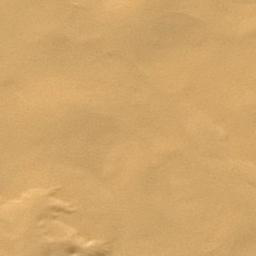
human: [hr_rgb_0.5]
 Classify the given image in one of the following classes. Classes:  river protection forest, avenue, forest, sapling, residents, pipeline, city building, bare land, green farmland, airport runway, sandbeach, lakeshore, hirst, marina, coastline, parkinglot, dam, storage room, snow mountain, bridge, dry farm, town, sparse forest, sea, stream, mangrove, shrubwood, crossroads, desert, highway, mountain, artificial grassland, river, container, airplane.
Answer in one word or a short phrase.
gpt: desert